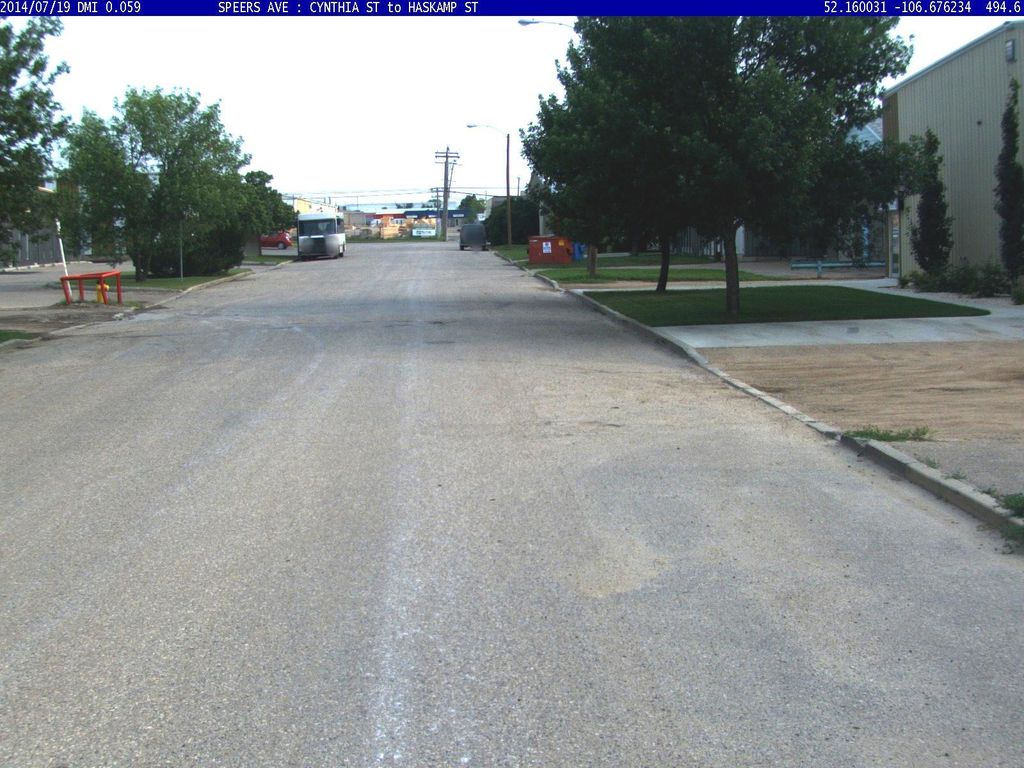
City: saskatoon